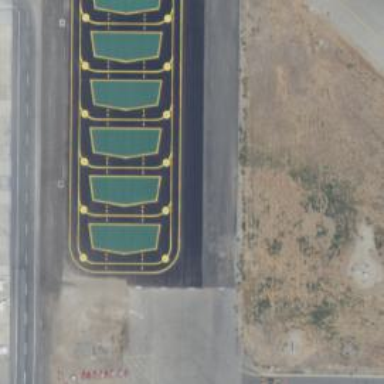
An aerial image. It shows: Image of taxiway at airport.